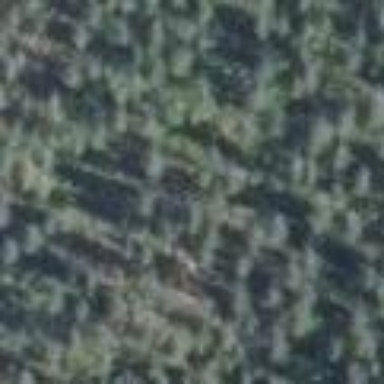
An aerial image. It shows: Woodland consisting mainly of needle-leaved trees.